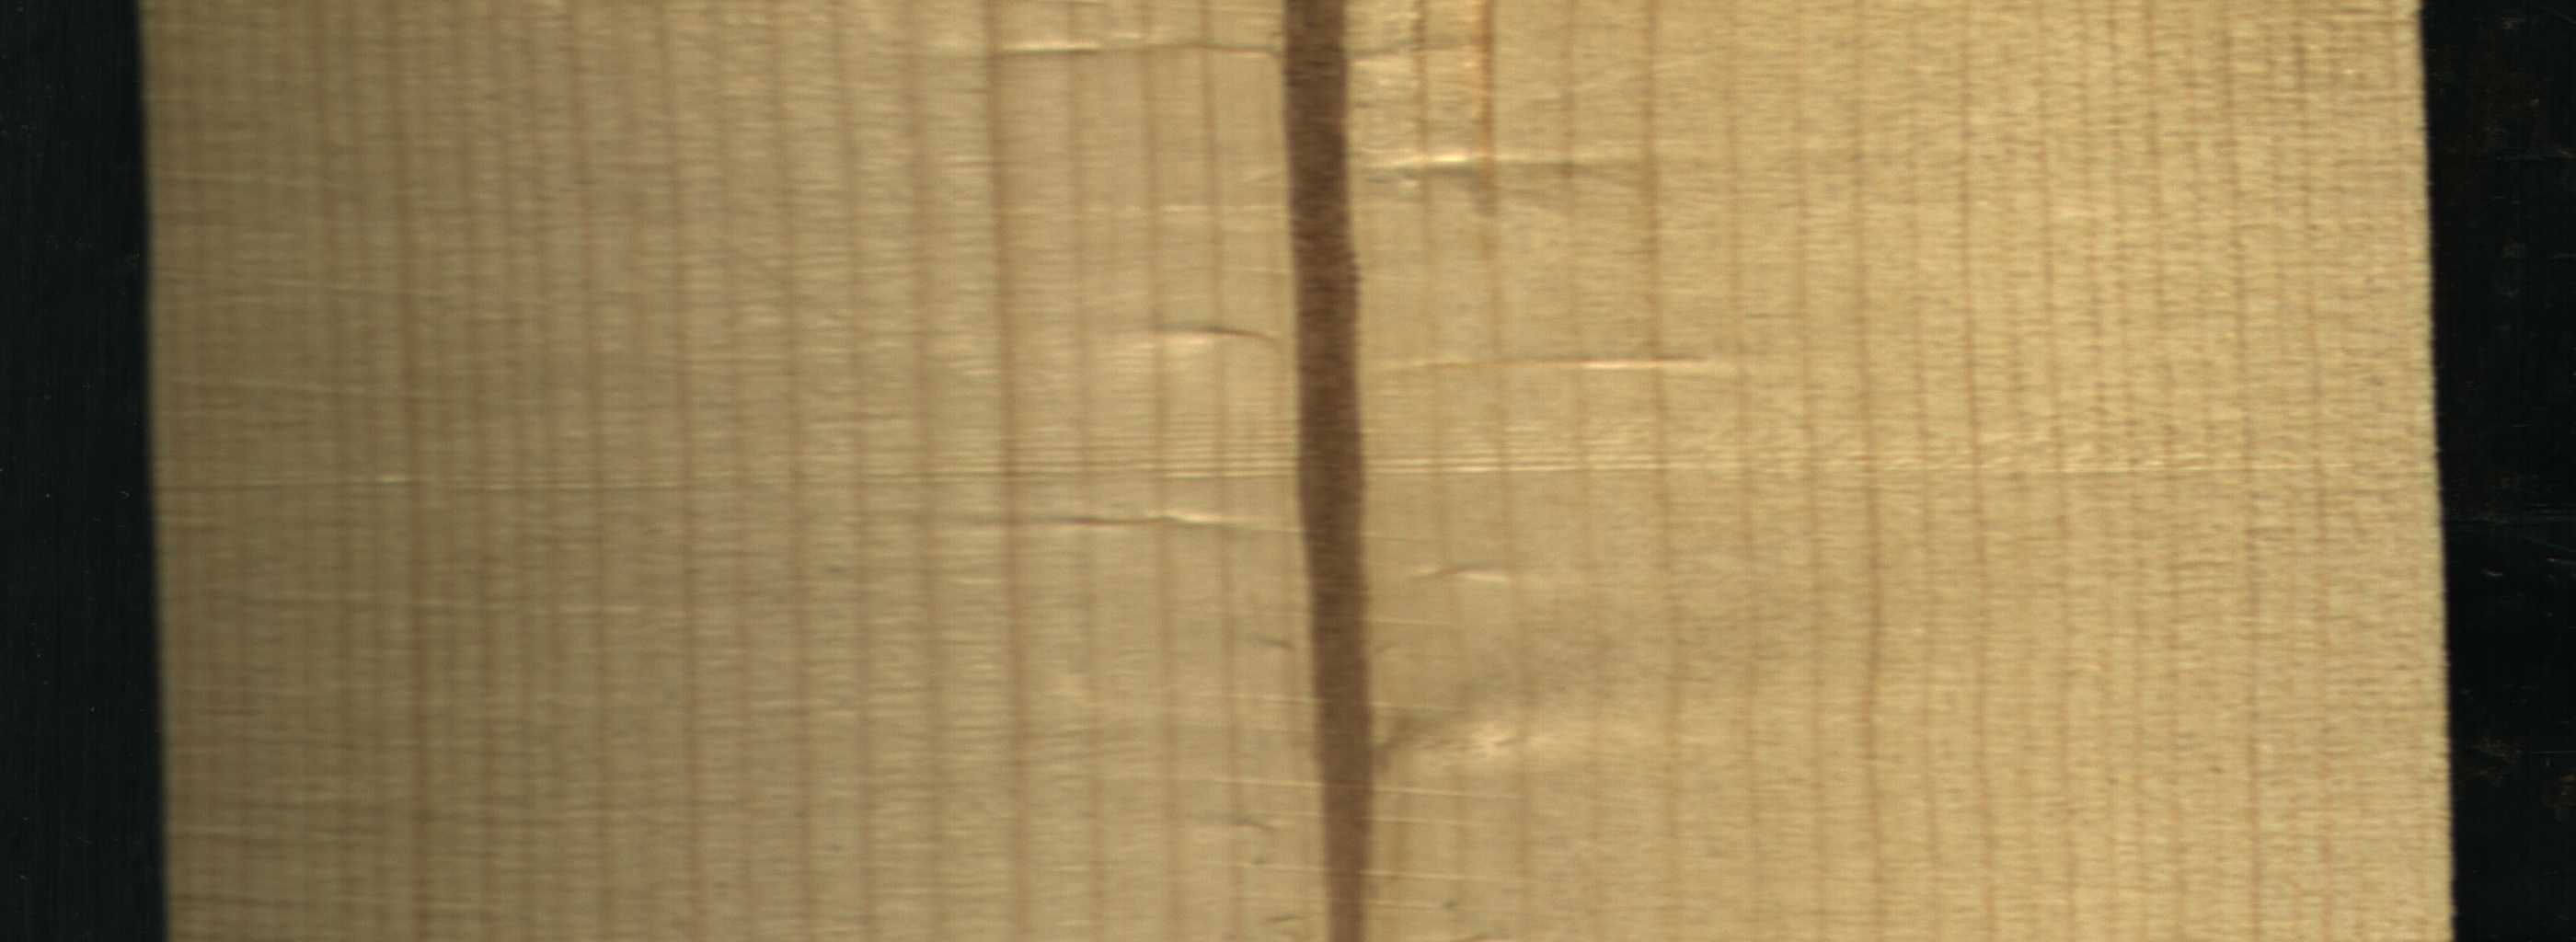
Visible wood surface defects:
Marrow